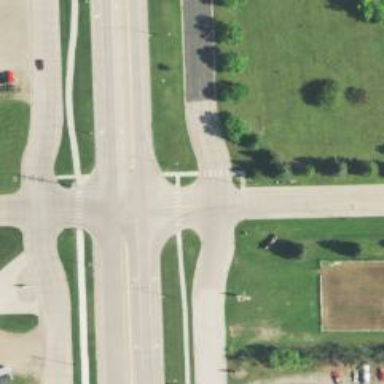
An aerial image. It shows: Marked crossing on footway.